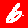
Digit: 6